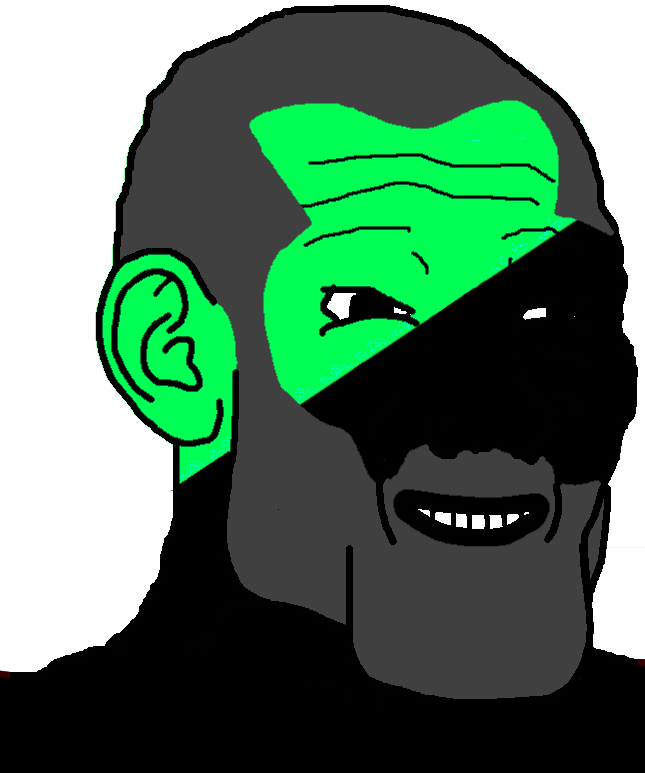
Label: 5_Grey_Chad